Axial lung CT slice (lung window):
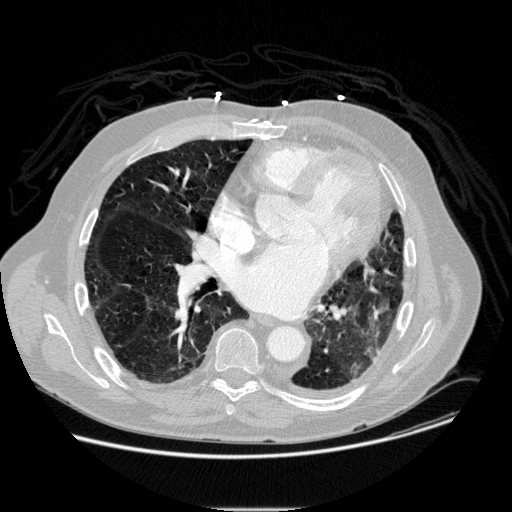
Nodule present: no